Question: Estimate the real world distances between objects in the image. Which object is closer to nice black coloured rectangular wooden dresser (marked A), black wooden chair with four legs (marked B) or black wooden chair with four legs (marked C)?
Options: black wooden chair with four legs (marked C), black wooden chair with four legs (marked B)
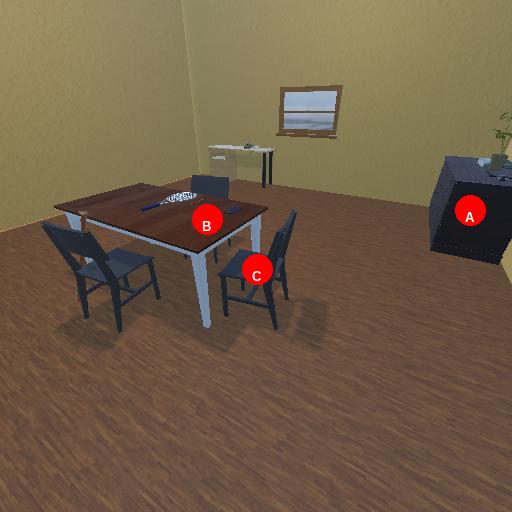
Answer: black wooden chair with four legs (marked C)